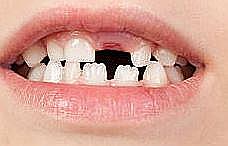
Condition: hypodontia